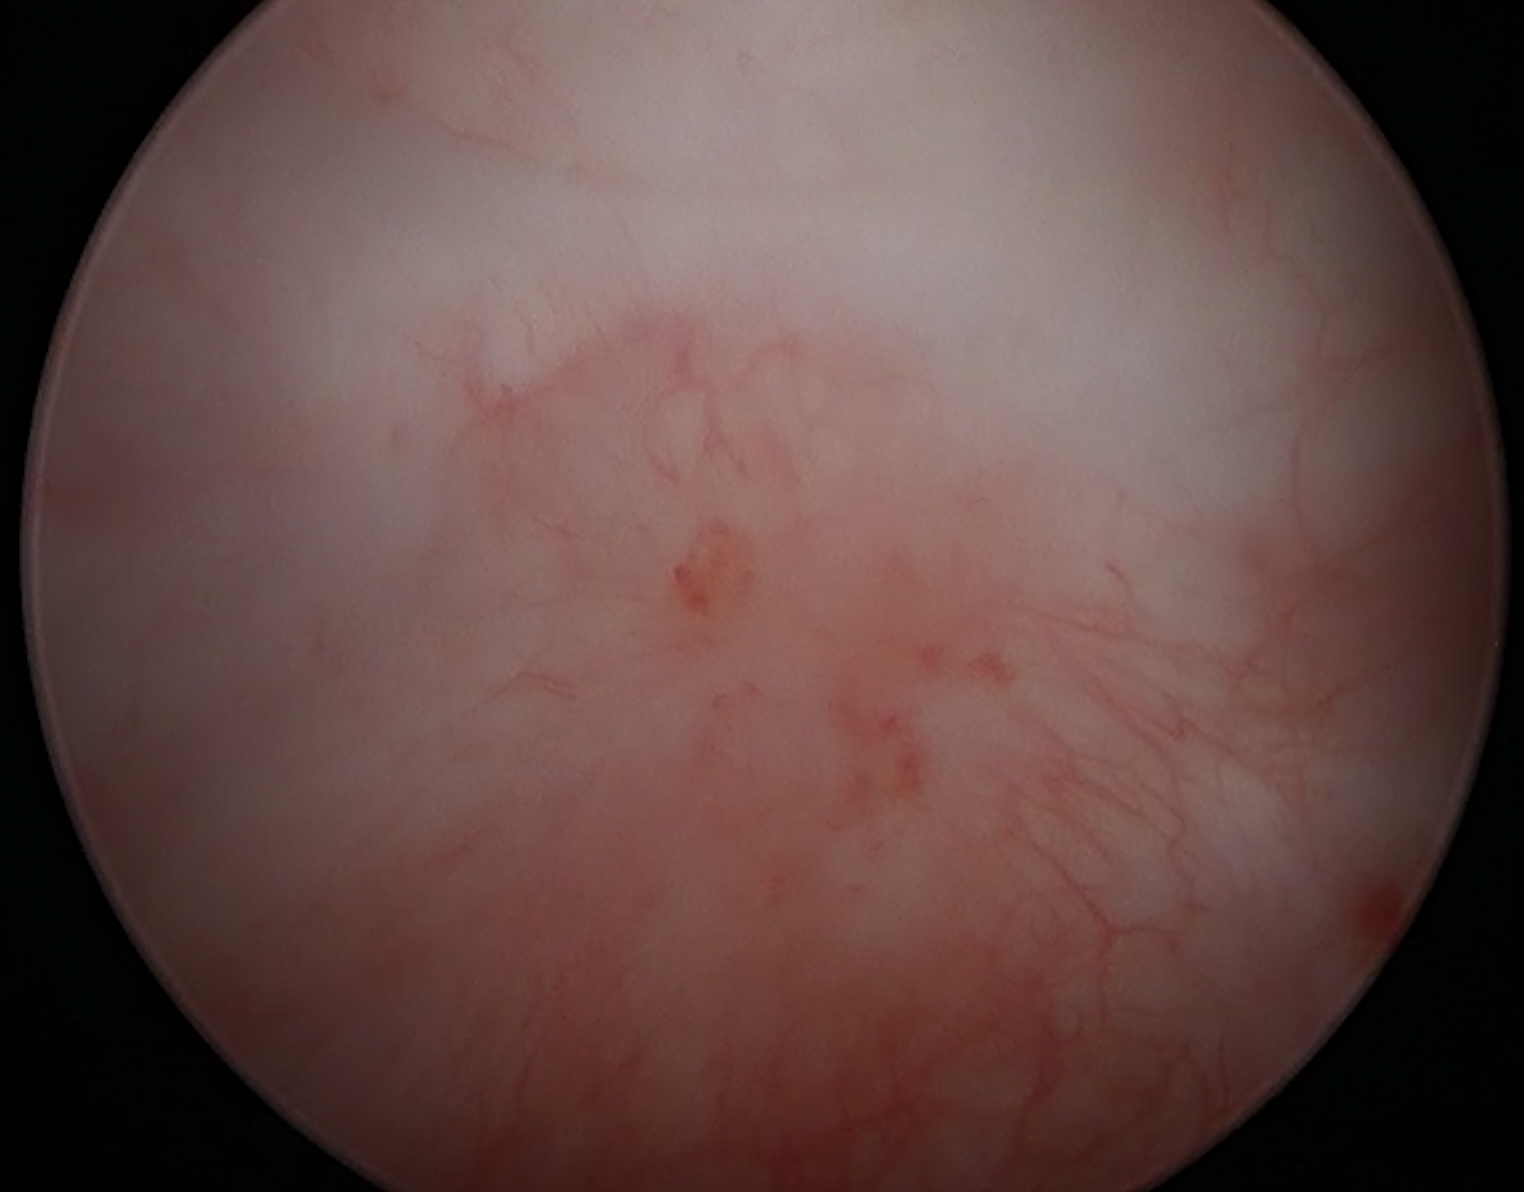
Modality: WLC
Class: Non-malignant
Subclass: SquamousMetaplasia
Lesion: L1
Morphology: Non-papillary
Bladder cancer association: No